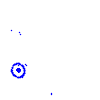
Particle: kaon